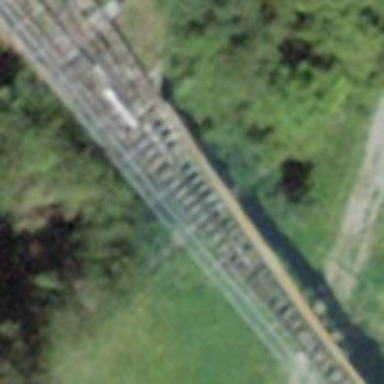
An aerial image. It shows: Funicular railway bridge.